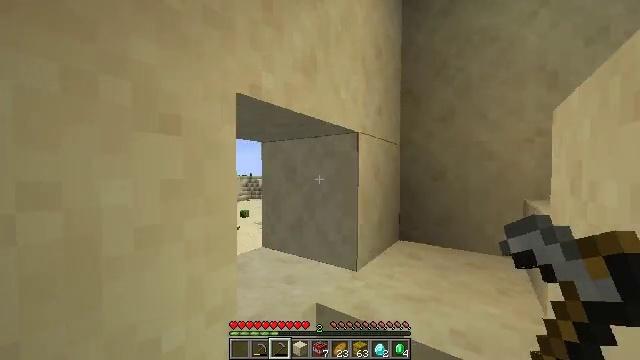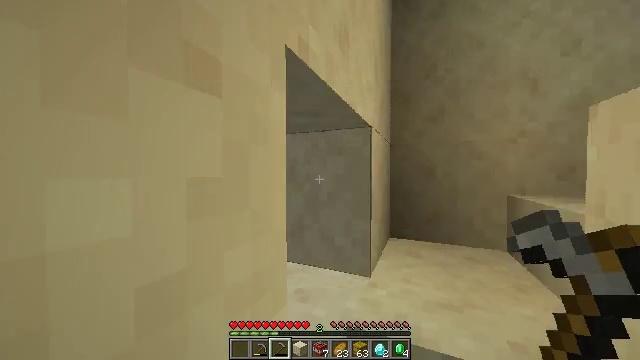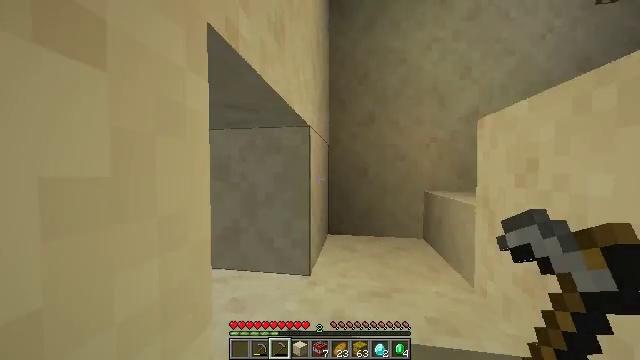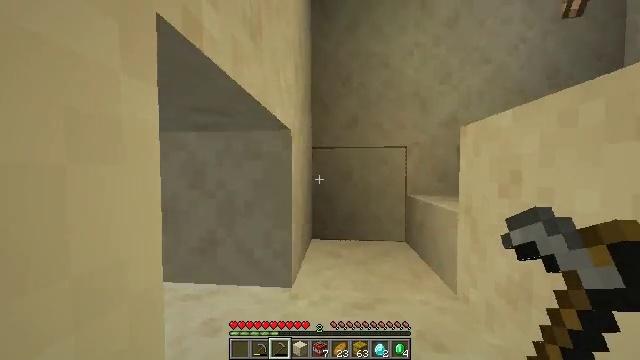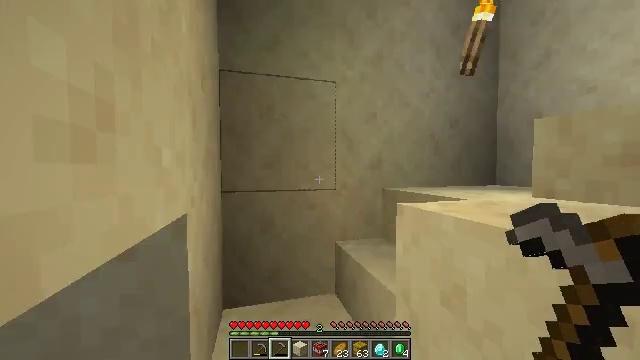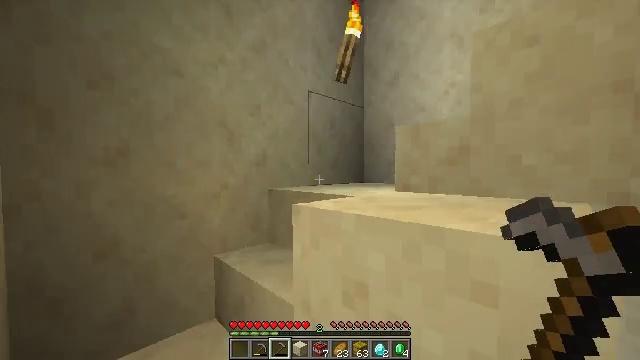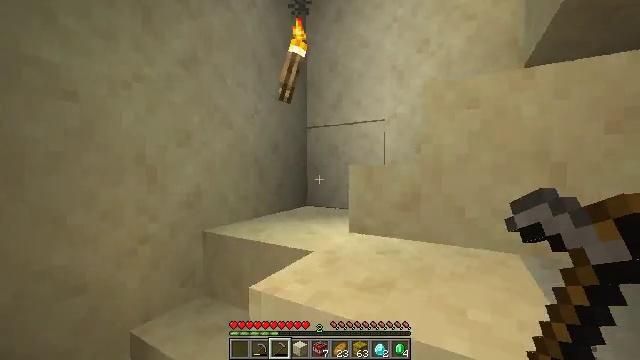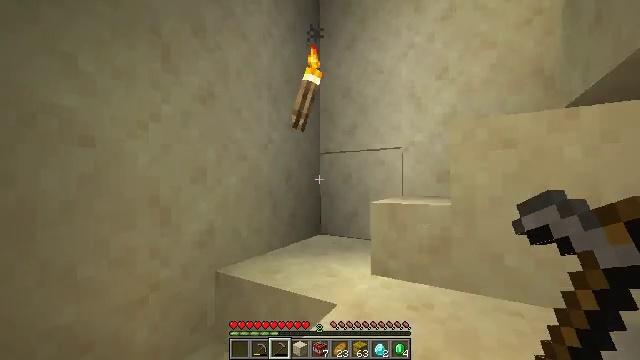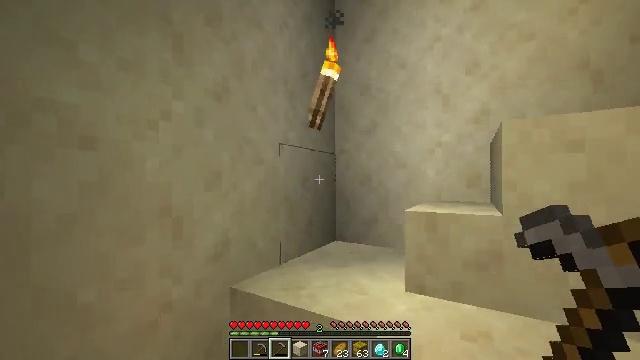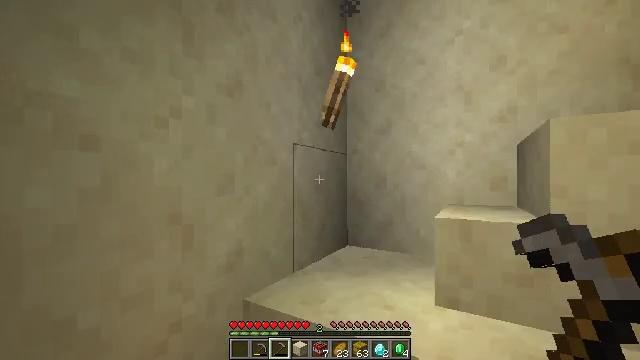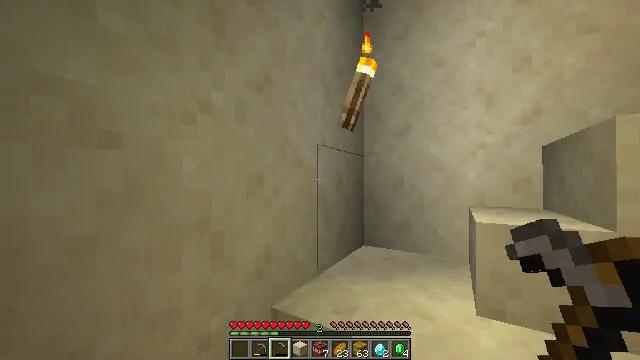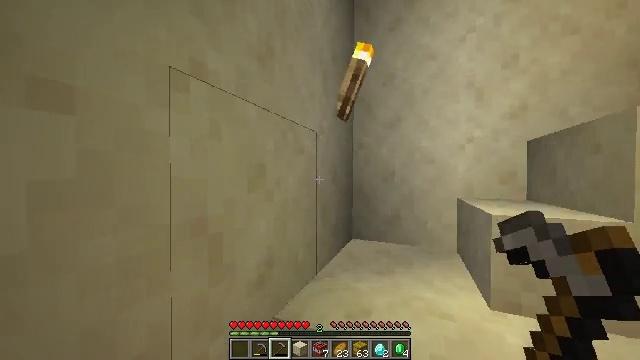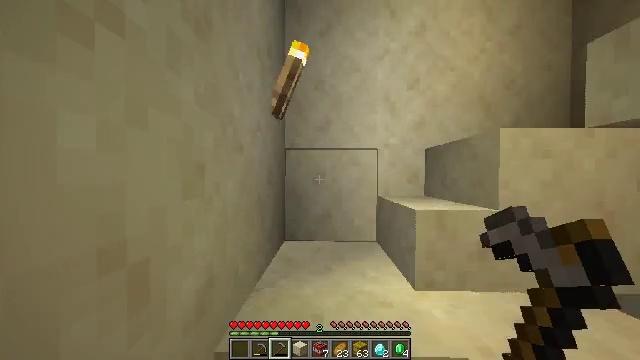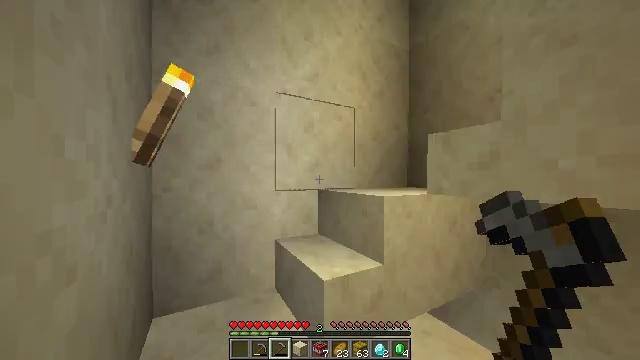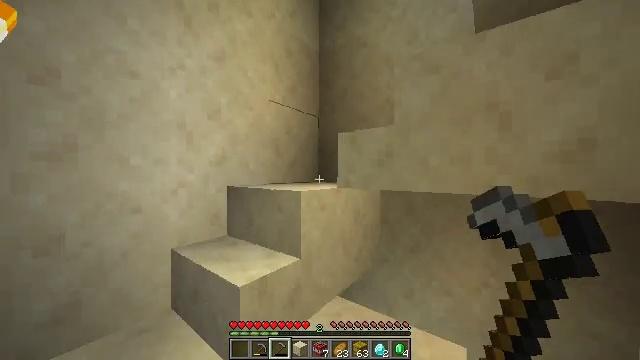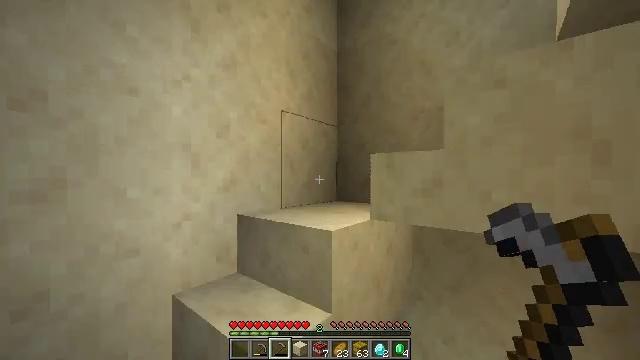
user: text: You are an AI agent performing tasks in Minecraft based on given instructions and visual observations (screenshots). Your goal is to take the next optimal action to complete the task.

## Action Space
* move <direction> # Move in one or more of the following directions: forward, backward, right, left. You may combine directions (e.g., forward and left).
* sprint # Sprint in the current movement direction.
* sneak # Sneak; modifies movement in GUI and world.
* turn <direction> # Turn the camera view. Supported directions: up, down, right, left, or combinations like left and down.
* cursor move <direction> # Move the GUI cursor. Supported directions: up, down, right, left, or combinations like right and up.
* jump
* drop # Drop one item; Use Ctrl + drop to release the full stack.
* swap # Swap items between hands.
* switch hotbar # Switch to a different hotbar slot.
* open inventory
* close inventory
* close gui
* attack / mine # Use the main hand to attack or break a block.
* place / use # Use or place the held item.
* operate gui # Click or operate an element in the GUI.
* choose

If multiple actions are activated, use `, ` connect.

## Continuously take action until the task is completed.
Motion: motion action
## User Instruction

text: Gather dirt.
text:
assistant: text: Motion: move forward and move left, sprint, turn right
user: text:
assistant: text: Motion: move forward and move left, sprint, turn right
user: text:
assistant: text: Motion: move forward and move left, sprint, turn right
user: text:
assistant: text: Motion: move forward and move left, sprint, turn right
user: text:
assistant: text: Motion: move forward and move left, sprint, turn right
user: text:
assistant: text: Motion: move forward and move left, sprint, turn right
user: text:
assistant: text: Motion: move forward and move left, sprint, turn left and up
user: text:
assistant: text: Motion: move forward and move left, sprint
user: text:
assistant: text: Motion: move forward and move left, sprint
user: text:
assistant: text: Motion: move forward and move left, sprint
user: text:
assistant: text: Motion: move forward and move left, sprint, turn right and down
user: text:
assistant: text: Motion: move forward and move left, sprint, turn right
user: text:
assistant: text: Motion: move forward and move left, sprint, turn right
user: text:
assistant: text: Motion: move forward and move left, sprint, turn right
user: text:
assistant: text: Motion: move forward and move left, sprint, turn left and up
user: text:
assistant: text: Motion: move forward and move left, sprint
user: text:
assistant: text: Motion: move forward and move left, sprint
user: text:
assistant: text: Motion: move forward and move left, sprint, turn right
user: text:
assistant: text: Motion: move forward and move left, sprint, turn right and up
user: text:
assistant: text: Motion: move forward and move left, sprint, turn right and up
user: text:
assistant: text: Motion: move forward and move left, sprint, turn right and down
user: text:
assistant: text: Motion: move forward and move left, sprint, turn right
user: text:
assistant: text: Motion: move forward and move left, sprint
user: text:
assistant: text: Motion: move forward and move left, sprint
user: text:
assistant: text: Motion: move forward and move left, sprint, turn right
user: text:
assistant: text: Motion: move forward and move left, sprint, turn right
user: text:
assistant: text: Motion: move forward and move left, sprint, turn right
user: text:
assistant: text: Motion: move forward and move left, sprint, turn right
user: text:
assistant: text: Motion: move forward and move left, sprint, turn right and up
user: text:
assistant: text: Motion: move forward and move left, sprint